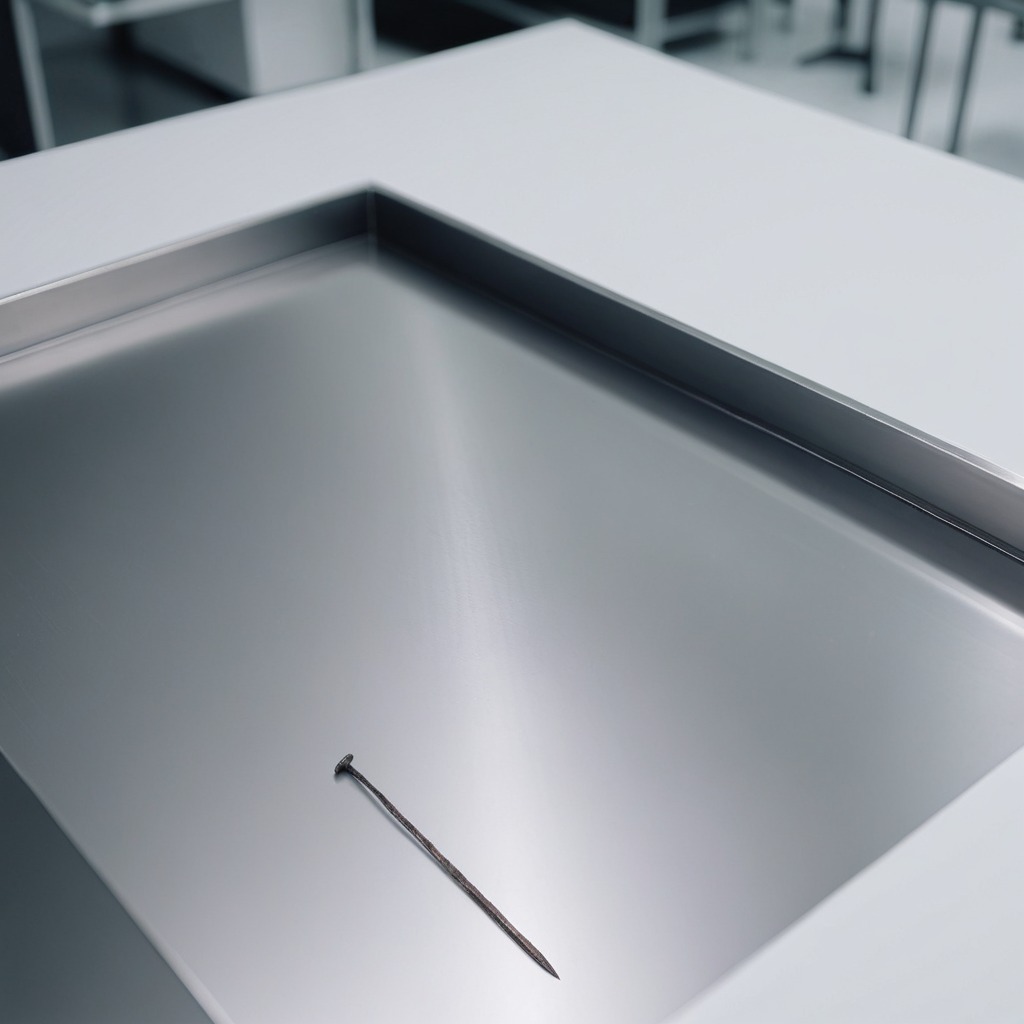
A nail is lying on a stainless steel table in a high-end prototyping lab.